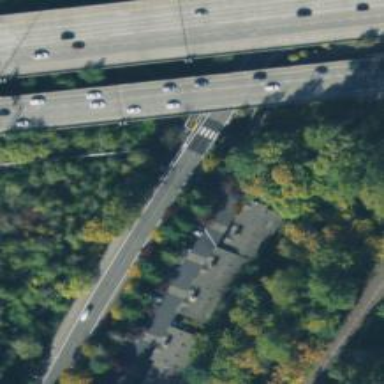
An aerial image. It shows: Marked crossing on asphalt cycleway.